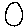
Label: circle